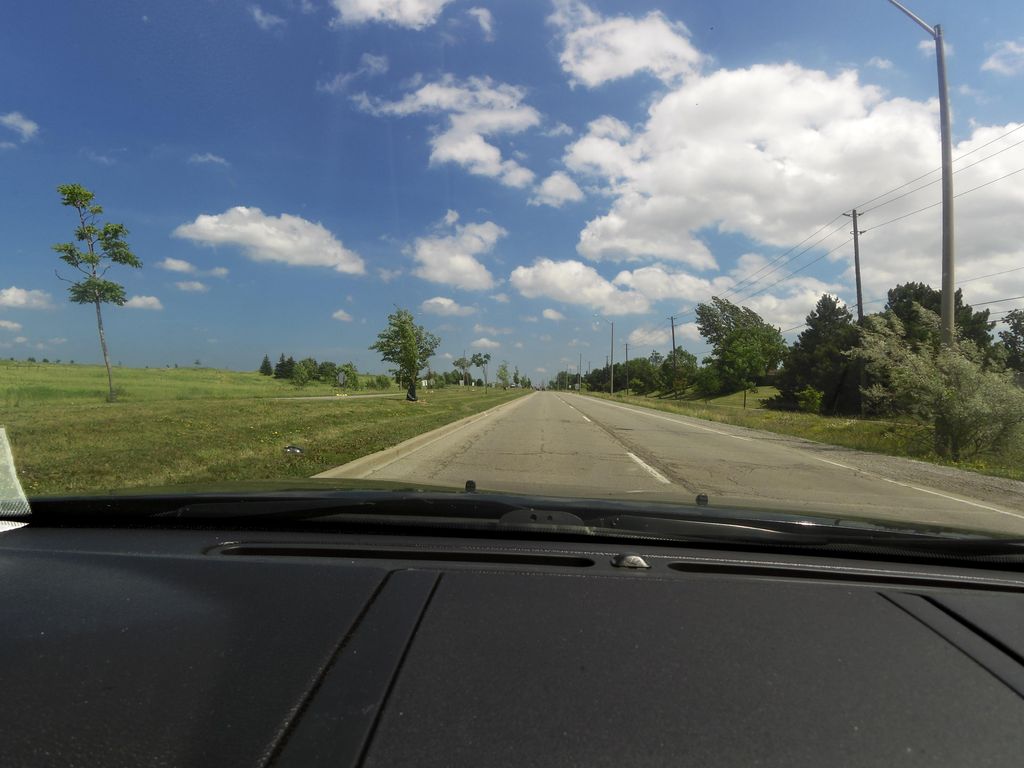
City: hamilton